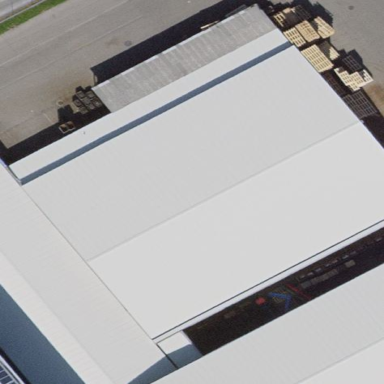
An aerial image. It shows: Industrial building.